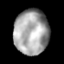
Tissue: lung
Cell type: Epithelial cells
Senescence score: 0.2125
Nuclear area (px): 1526
Mean DAPI intensity: 163.829